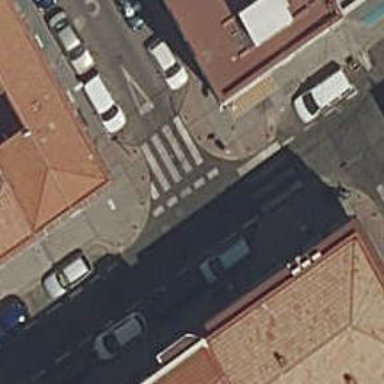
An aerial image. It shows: Uncontrolled zebra crossing on the road.